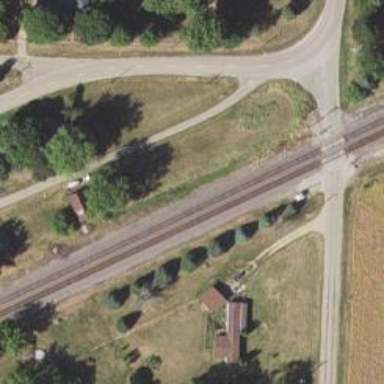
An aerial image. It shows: Railway service station.